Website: home-depot
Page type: payment
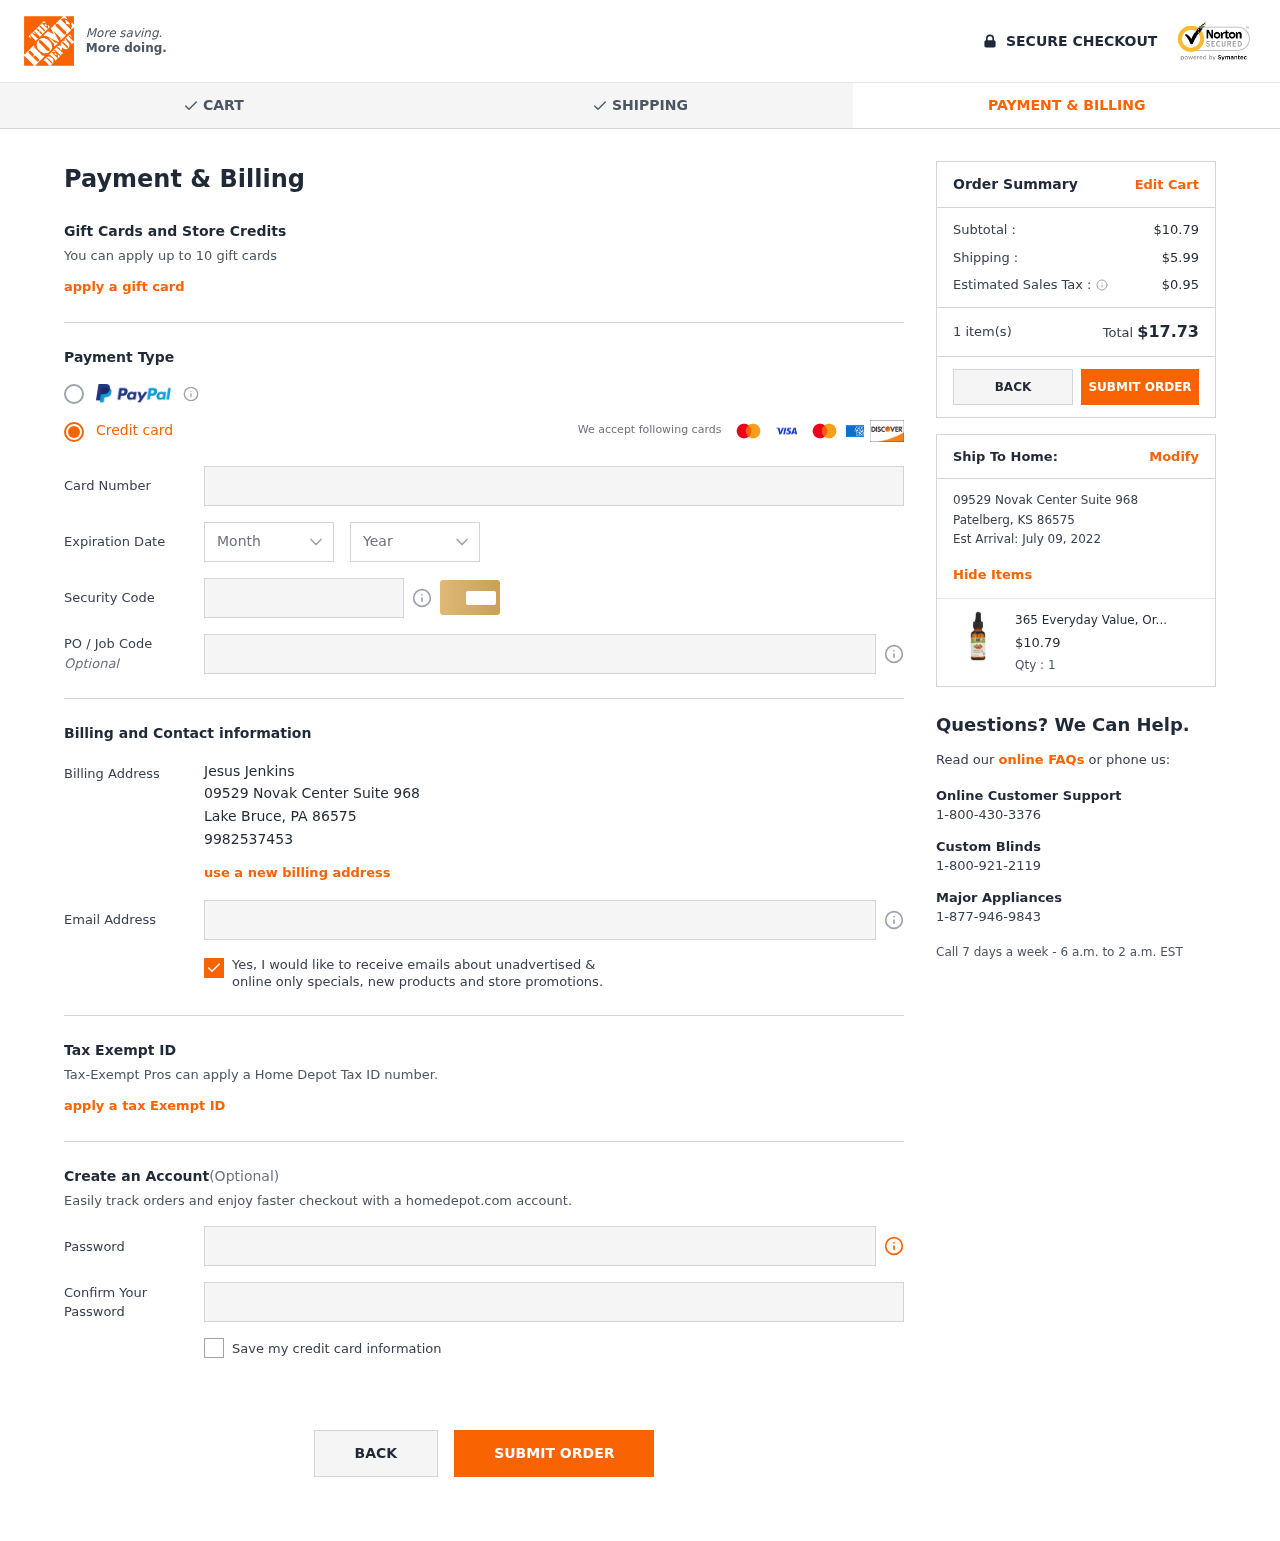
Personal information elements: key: PII_CARD_CVV
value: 8223
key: PII_CARD_EXPIRY_MONTH
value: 11
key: PII_CARD_EXPIRY_YEAR
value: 27
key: PII_CARD_NUMBER
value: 3407 4057 2641 355
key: PII_CITY
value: Lake Bruce
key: PII_CITY2
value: Patelberg
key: PII_EMAIL
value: jjenkins@yahoo.com
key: PII_FULLNAME
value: Jesus Jenkins
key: PII_PHONE
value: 9982537453
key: PII_POSTCODE
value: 86575
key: PII_POSTCODE2
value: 86575
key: PII_STATE_ABBR
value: PA
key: PII_STATE_ABBR2
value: KS
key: PII_STREET
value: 09529 Novak Center Suite 968
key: PII_STREET2
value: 09529 Novak Center Suite 968
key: PII_POSTCODE_FULL
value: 86575
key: PII_POSTCODE_NUMERIC
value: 86575
Product elements: key: PRODUCT1_NAME
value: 365 Everyday Value, Organic Rosehip Oil, 1 fl oz
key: PRODUCT1_PRICE
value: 10.79
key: PRODUCT1_QUANTITY
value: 1
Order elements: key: ORDER_SUBTOTAL
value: $10.79
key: ORDER_SHIPPING_COST
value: $5.99
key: ORDER_TAX
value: $0.95
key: ORDER_NUM_ITEMS
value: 1 item(s)
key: ORDER_TOTAL
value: $17.73
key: ORDER_DELIVERY_DATE
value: July 09, 2022